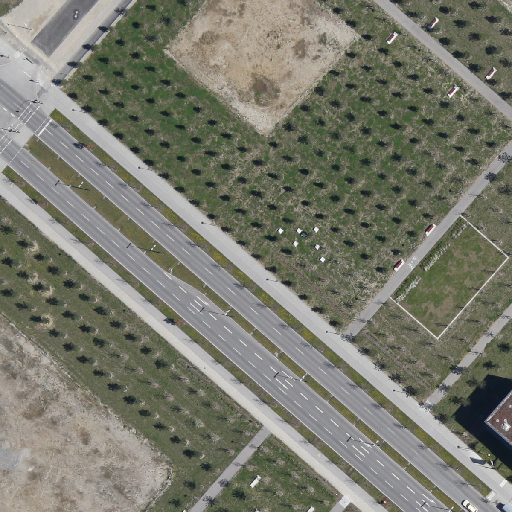
Referring expression: paved road along with tree